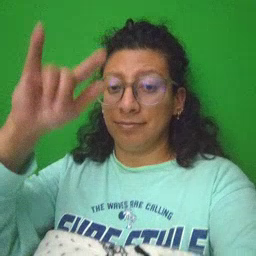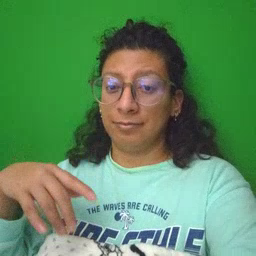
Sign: airplane